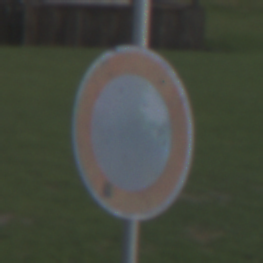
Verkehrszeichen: VerbotFahrzeugeAllerArt
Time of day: SunriseSunset
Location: Outdoor (RoadRail)
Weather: PartlyCloudy
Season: NotSpecified
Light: Natural